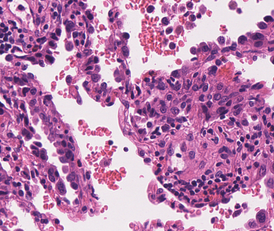
Tumor epithelial tissue: yes
Tumor-associated stroma tissue: yes
Normal tissue: no